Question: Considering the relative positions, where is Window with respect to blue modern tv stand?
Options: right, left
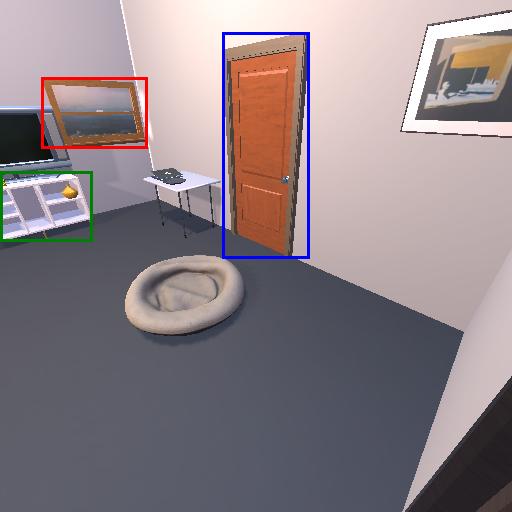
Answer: right